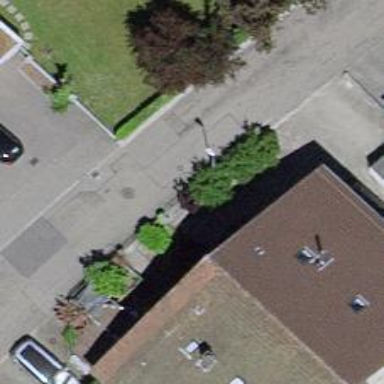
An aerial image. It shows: House with skillion roof shape.